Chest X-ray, PA view. Patient: 43 years old, sex F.
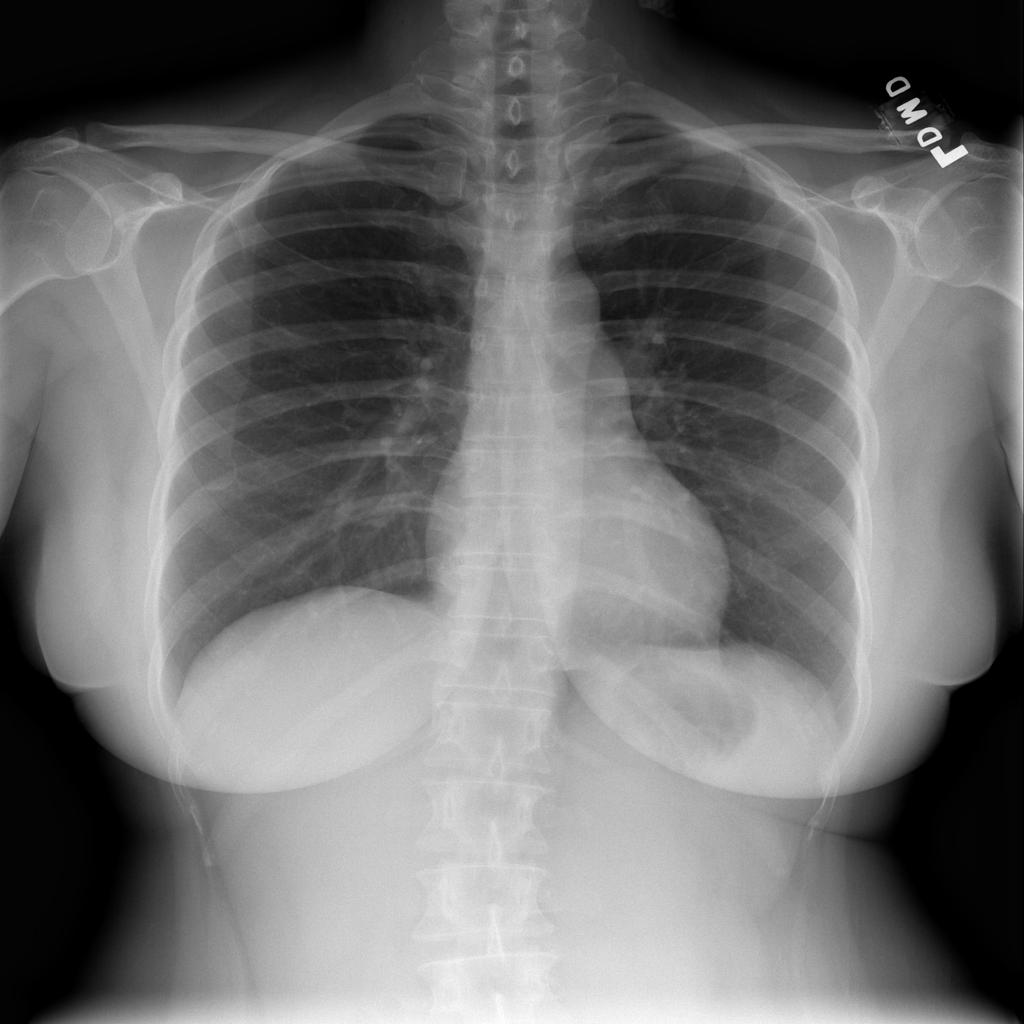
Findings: No Finding